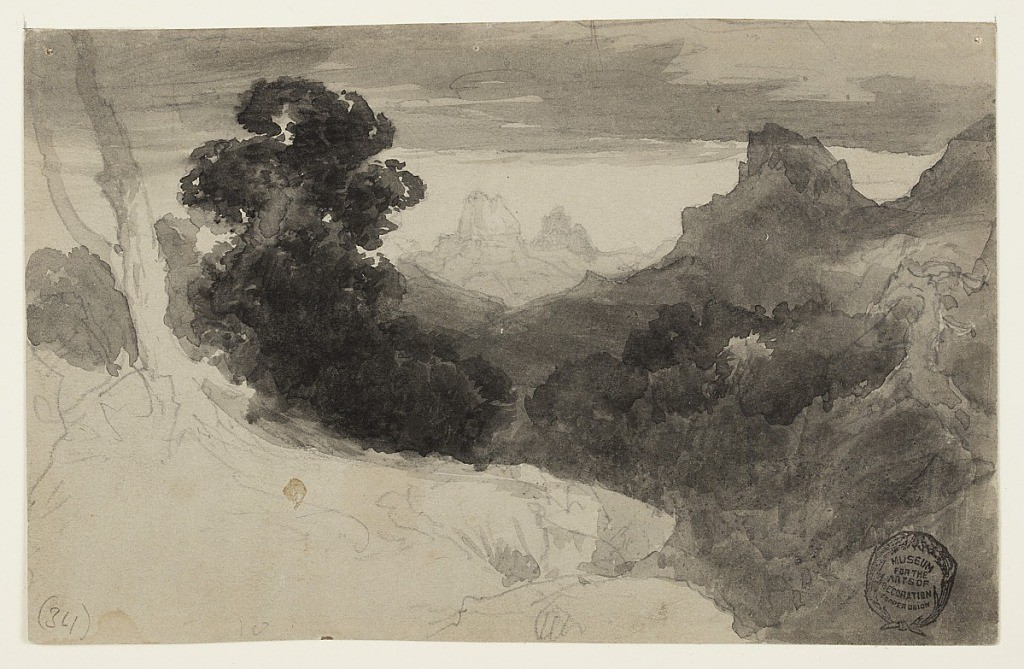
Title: View of the Tetons, Wyoming
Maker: Thomas Moran, American, b. Britain, 1837–1926
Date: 1874
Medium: Brush and black wash, graphite on gray paper
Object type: Drawing
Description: Horizontal view of meadow in left foreground and a valley, beginning at the right, shown in the middle ground, with the Tetons in the central background.